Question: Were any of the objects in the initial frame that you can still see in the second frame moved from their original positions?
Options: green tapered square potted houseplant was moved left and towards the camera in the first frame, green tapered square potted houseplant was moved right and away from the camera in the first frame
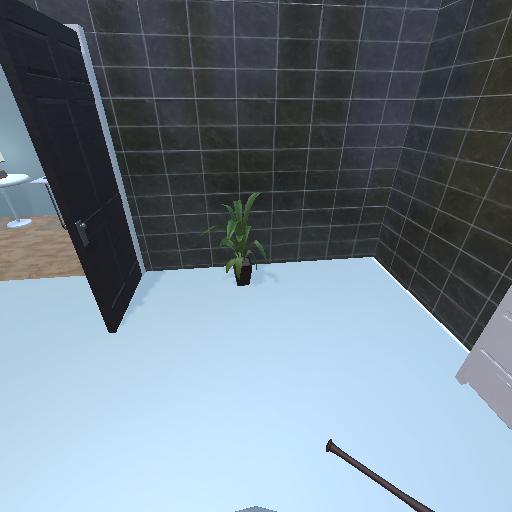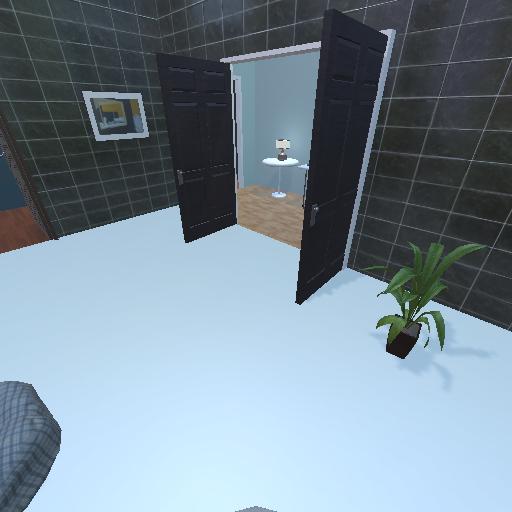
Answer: green tapered square potted houseplant was moved left and towards the camera in the first frame